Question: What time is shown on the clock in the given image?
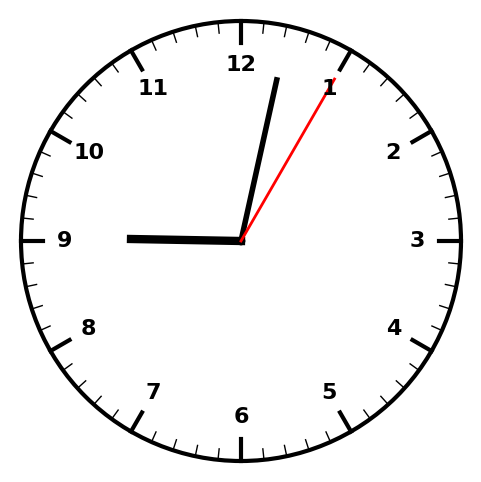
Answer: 09:02:05